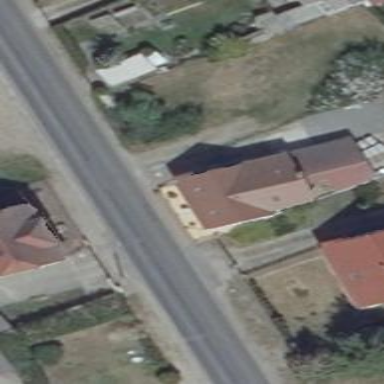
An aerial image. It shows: Residential building.